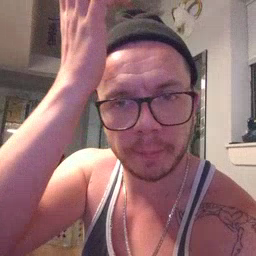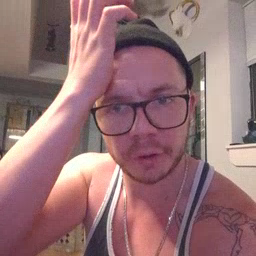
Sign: garbage